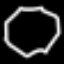
Label: octagon